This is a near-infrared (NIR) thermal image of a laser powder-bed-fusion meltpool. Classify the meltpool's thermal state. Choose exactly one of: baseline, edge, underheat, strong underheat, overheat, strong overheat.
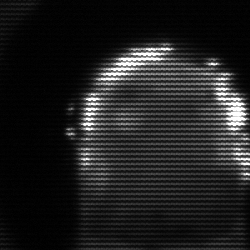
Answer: baseline